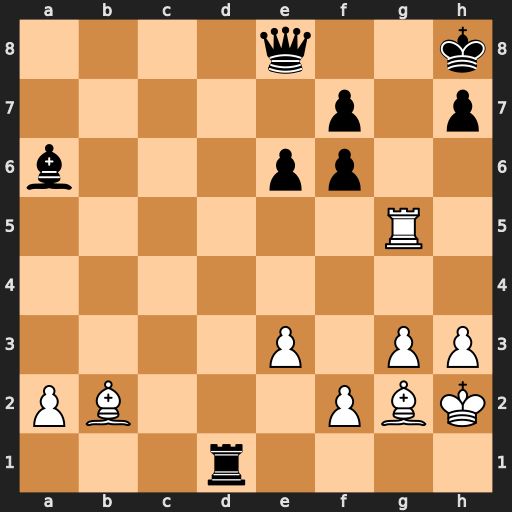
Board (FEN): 4q2k/5p1p/b3pp2/6R1/8/4P1PP/PB3PBK/3r4
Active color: w
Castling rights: -
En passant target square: -
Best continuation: Bxf6#